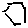
Label: hexagon